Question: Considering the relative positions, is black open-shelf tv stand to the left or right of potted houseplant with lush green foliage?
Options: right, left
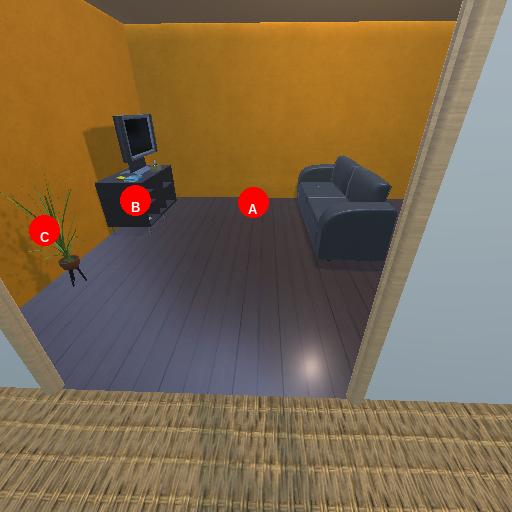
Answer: right